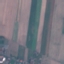
Label: AnnualCrop